Question:
I have a listview. I want to differentiate title from descitption. I want to display title one color and discription is other colore. How can i do this? I have following code for create listview.
Activity:
'''
public class Lisearch extends Activity {
private ListView lv;
private EditText et;
private String listview_array[] = {"ONE:
one is the first letter"};
private ArrayList<String> array_sort= new ArrayList<String>();
int textlength=0;
@Override
public void onCreate(Bundle savedInstanceState) {
super.onCreate(savedInstanceState);
setContentView(R.layout.activity_lisearch);
TextView tv=(TextView)findViewById(R.id.text);
lv = (ListView) findViewById(R.id.ListView01);
et = (EditText) findViewById(R.id.EditText01);
//lv.setAdapter(new ArrayAdapter<String>(this,
//R.layout.activity_lisearch, listview_array));
et.addTextChangedListener(new TextWatcher()
{
public void afterTextChanged(Editable s)
{
// Abstract Method of TextWatcher Interface.
}
public void beforeTextChanged(CharSequence s,
int start, int count, int after)
{
// Abstract Method of TextWatcher Interface.
}
public void onTextChanged(CharSequence s,
int start, int before, int count)
{
textlength = et.getText().length();
array_sort.clear();
for (int i = 0; i < listview_array.length; i++)
{
if (textlength <= listview_array[i].length())
{
if(et.getText().toString().equalsIgnoreCase(
(String)
listview_array[i].subSequence(0,
textlength)))
{
array_sort.add(listview_array[i]);
}
}
}
lv.setAdapter(new ArrayAdapter<String>
(Lisearch.this,
R.layout.list,R.id.text, array_sort));
'''
search.xml:
'''
<?xml version="1.0" encoding="utf-8"?>
<LinearLayout android:id="@+id/LinearLayout01"
android:layout_width="fill_parent"
android:layout_height="fill_parent"
xmlns:android="http://schemas.android.com/apk/res/android"
android:orientation="vertical"
android:background="@drawable/aa"
>
<EditText android:id="@+id/EditText01"
android:layout_height="wrap_content"
android:layout_width="fill_parent"
android:hint="Search"
android:padding="5dp">
</EditText>
<ListView android:id="@+id/ListView01"
android:layout_width="fill_parent"
android:layout_height="wrap_content"
android:listSelector="@drawable/list_selector"
android:layout_weight="1"
>
</ListView>
</LinearLayout>
'''
list.xml:
'''
<?xml version="1.0" encoding="utf-8"?>
<TextView xmlns:android="http://schemas.android.com/apk/res/android"
android:id="@+id/text"
android:layout_width="fill_parent"
android:layout_height="fill_parent"
android:textAppearance="?android:attr/textAppearanceLarge"
android:gravity="center_vertical"
android:paddingLeft="6dp"
android:textSize="15sp"
android:minHeight="?android:attr/listPreferredItemHeight"
android:textColor="#FF4444"
android:textStyle="bold"
android:layout_marginLeft="10dp"
/>
'''
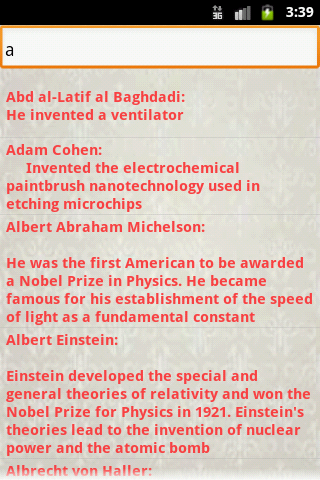
Answer: Use separate textview for title and description in list.xml .And use desired color for text.
'''
public class CustomAdapter extends BaseAdapter {
private Context mContext;
String[] array =null;
public CustomAdapter(Context c,String[] array) {
this.mContext = c;
this.array= array;
}
public int getCount() {
return count;
}
public Object getItem(int position) {
return position;
}
public long getItemId(int position) {
return position;
}
public View getView(int position, View convertView, ViewGroup parent) {
LayoutInflater inflater = (LayoutInflater) mContext
.getSystemService(Context.LAYOUT_INFLATER_SERVICE);
View view = inflater.inflate(R.layout.list, null);
TextView textView1 = (TextView) view.findViewById(R.id.textView1);
TextView textView2 = (TextView) view.findViewById(R.id.textView2);
return view;
}
}
'''
Use this adapter for your listview.